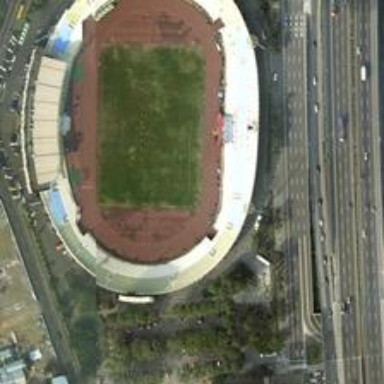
What close to the road is a huge stadium with a white auditorium .